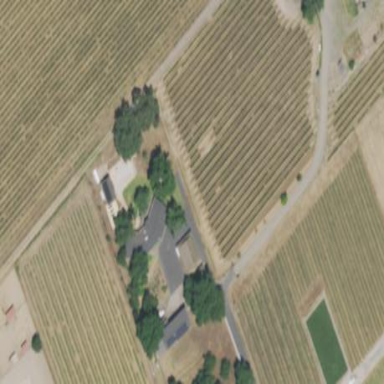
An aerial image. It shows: Vineyard with grape crops.